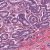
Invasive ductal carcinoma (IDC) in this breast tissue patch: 1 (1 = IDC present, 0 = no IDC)